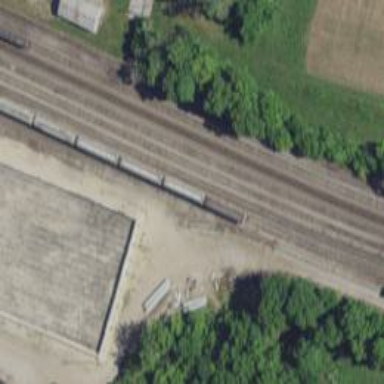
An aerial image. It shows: Railway spur service.